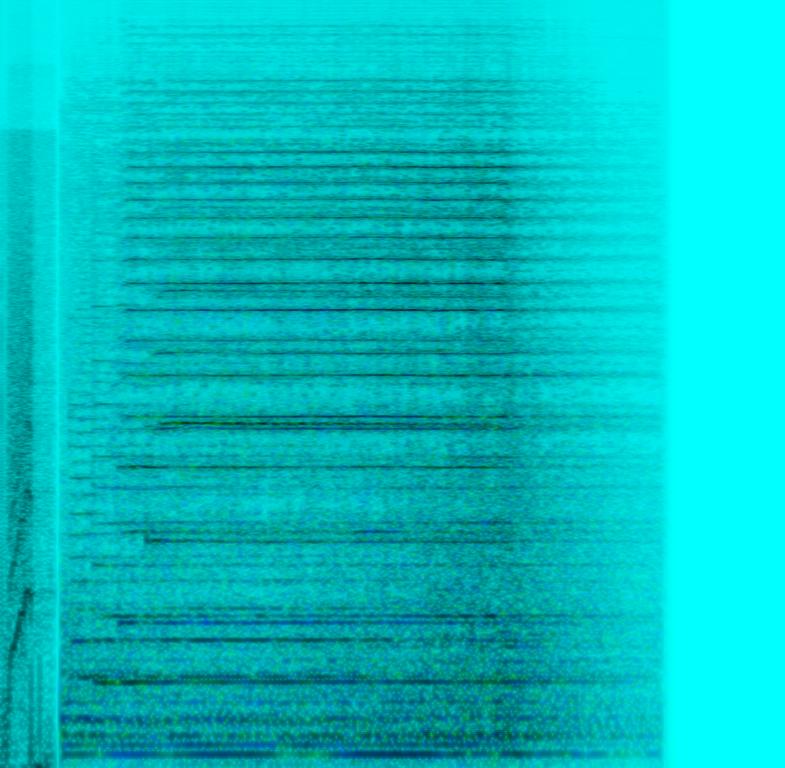
The song is an instrumental. The song is medium tempo, with a horn and string section and a drum section playing to a crescendo, followed by a low frequency thumping rhythm. The song is an instrumental soundtrack for an animated show. The audio quality is poor.